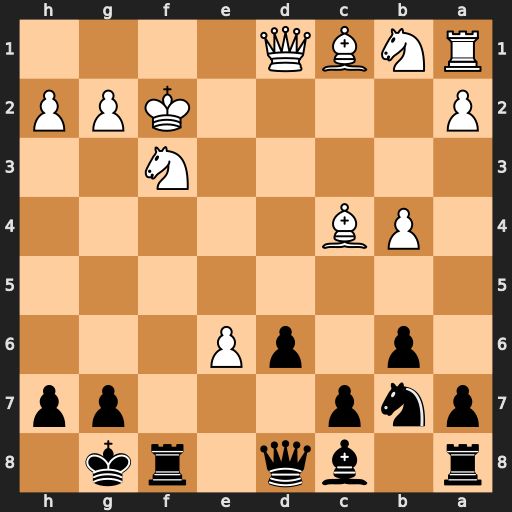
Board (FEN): r1bq1rk1/pnp3pp/1p1pP3/8/1PB5/5N2/P4KPP/RNBQ4
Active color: b
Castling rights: -
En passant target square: -
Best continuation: Qh4+ Kg1 Qxc4 e7 Re8